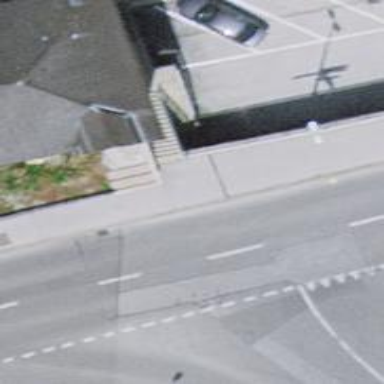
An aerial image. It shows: Set of steps on the road.